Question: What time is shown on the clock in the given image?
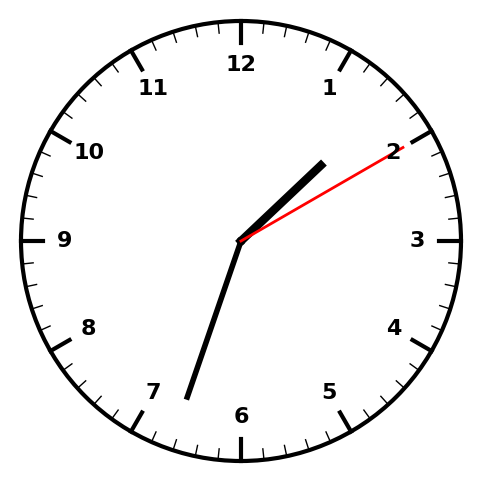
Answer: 01:33:10